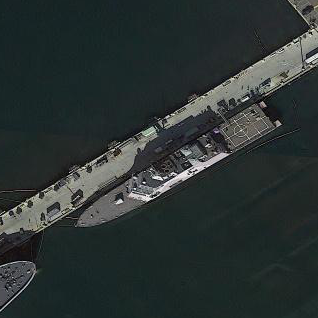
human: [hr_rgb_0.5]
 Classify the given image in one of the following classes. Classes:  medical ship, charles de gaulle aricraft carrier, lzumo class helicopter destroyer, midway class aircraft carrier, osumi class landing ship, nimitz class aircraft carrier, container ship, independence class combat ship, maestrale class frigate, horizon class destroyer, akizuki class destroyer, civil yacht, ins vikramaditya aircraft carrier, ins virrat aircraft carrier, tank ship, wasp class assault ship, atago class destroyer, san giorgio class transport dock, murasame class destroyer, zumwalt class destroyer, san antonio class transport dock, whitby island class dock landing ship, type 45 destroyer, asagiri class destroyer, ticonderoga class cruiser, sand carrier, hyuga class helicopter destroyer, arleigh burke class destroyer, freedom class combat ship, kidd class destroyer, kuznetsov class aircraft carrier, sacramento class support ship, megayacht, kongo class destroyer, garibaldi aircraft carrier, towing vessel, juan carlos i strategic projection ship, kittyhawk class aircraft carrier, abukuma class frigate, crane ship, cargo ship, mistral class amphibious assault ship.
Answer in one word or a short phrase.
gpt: Freedom class combat ship